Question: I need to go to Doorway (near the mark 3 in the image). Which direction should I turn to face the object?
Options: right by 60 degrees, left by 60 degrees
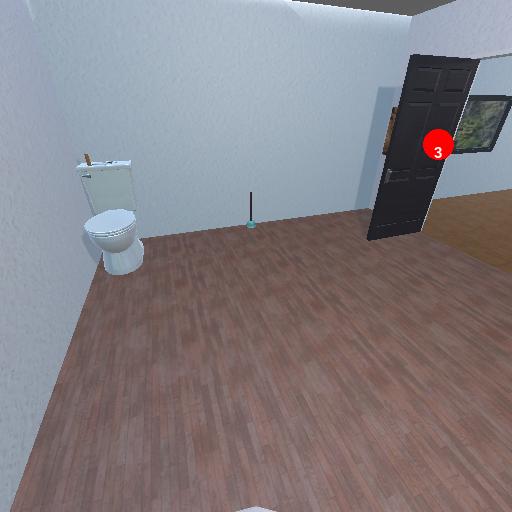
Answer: right by 60 degrees